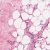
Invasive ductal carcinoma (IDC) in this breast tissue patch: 0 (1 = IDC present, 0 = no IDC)